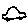
Label: car